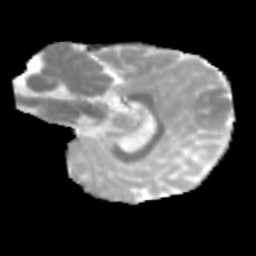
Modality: MD
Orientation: sagittal
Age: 11
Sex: male
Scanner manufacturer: siemens
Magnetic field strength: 3 T
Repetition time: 3.8 s
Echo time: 0.07 s